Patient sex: F
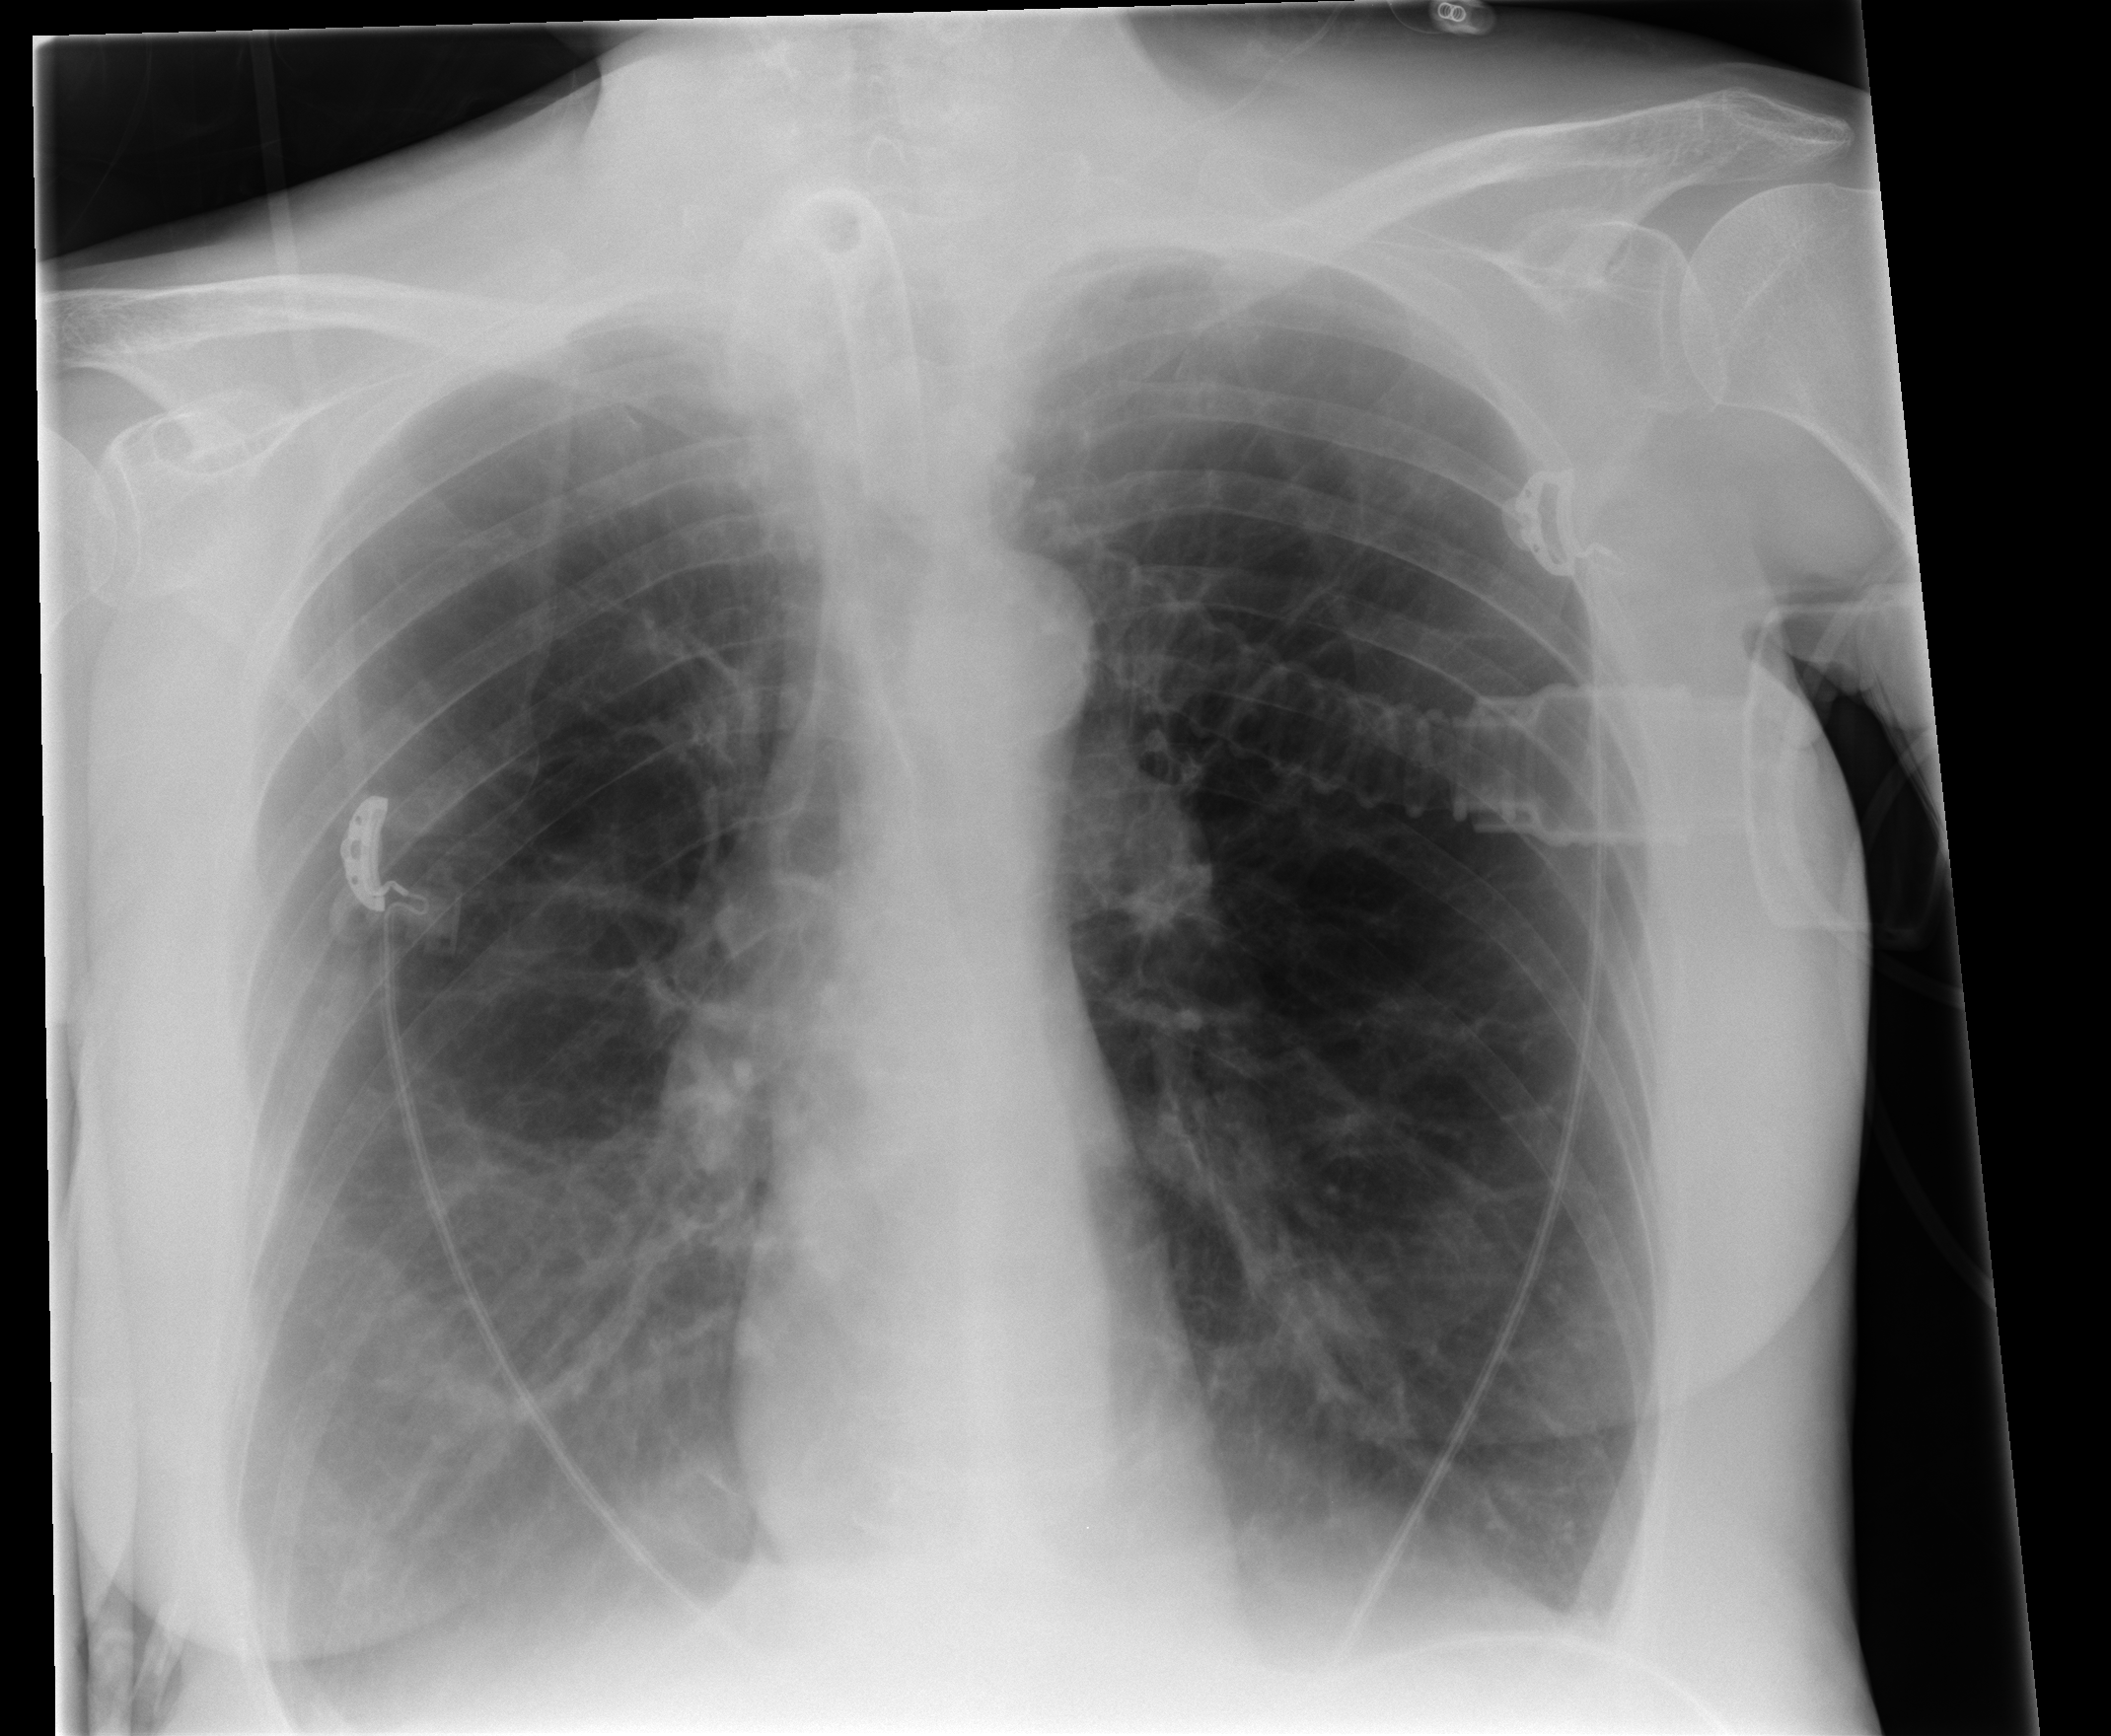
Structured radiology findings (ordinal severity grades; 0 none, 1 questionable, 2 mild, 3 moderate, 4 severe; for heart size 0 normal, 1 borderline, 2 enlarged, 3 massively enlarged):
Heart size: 0
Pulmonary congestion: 0
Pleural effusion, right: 2
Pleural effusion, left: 0
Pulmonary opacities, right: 0
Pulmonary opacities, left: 0
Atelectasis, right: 0
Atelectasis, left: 0